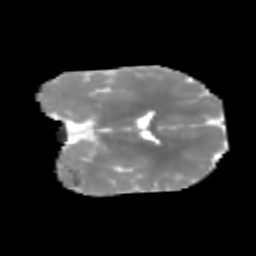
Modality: MD
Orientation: coronal
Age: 6
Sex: female
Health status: healthy